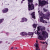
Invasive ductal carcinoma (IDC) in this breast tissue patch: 1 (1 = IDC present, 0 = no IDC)